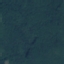
Label: Forest